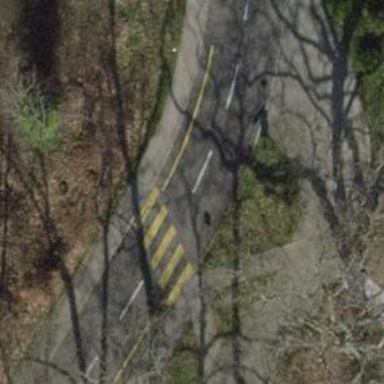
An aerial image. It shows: Marked asphalt footway with zebra crossing.